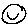
Label: smiley face